Question: Sorry for asking again. I have searched over web but couldn't understand hence i have to put here. Here what I research by my self. I studied from head first design pattern.

As per the differences i studied that builder some senses it is a Factory, but
it only creates one type, most of the time.
So can i say NYStore in above image is builder as it returns pizza object to client?
am i correct? Please give your answer on bases of above example which may help me to learn it.
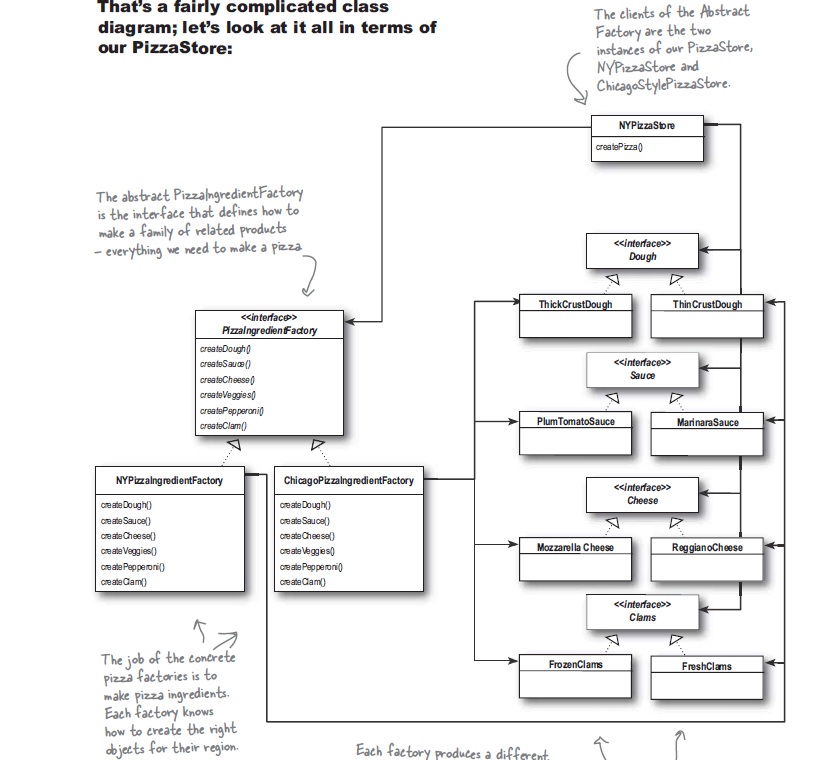
Answer: Interesting. I'd recommend a few changes to the diagram to make it fit the classical Builder pattern as defined by the GoF.
The big difference is that in the builder pattern, the "director" gets to be unaware of the details of the builders. So instead of having a class called 'NyPizzaStore' with a method called 'createPizza()' that (obviously) is highly tuned to creating a NY style pizza, you might instead have a class call 'PizzaChef' that takes in an instance of a class that customizes how the details of how the pizza is made. (For this example/analogy, let's rename rename'PizzaIngerdientFactory' to 'Recipe' so we can treat it just a bit differently). So that gives you 'PizzaChef.createPizza(Recipe r)'. The PizzaChef class does not need to worry if the clams are fresh or frozen, he simply calls each of the builders in turn and creates the desired pizza. This is pivotal to the difference...there is only one PizzaChef and he is unaware of the details (subclasses) of the Recipe.
A nice side effect of this is that you can easily mix-and-match the builders that make up the Recipe class such that you can create a NewHavenStyle pizza by using all the same ingredient builders as the NYStyle, but swap in a 'BrickFiredThinCrust' instead. Much more customizable. 'Recipe' becomes a holder for the builder instances.
And of course, now I'm hungry :)
---
Be careful that you do not confuse the name of a pattern (which is a reusable technique involving, almost always, multiple objects / participants / roles), and the name of a specific role in a pattern. Additionally, often patterns build on top of each other and have a lot of overlap.
In the Builder , there is a 'Director' object that would have a 'createSomething()' method (not call it). That method would call, in a very formulaic way, the one or more part builders. The client has a reference to the 'Director', and passes in the builder(s). The client, directly or indirectly, influence what gets built. The Director has no need to be a subclass of anything, it could be a simple, sealed class. 'PizzaChef' is not the client but rather the director. It does not inherit from anything, nor does it get inherited. The client in this case might be something like a 'Customer' class.
Now, just as the 'Abstract Factory' pattern is built upon a set of 'Factory Methods' (from the pattern of that name), you could have a 'Builder' pattern utilize an 'Abstract Factory' . You could pass in the builders to the Director as an AbstractFactory. In that case, the 'Recipe' would be your AbstractFactory, and 'NyStyleRecipe' would subclass 'Recipe' and provide the builder methods that the 'PizzaChef' class would use to create a pizza. In this sepecific implementation, the 'Directpr' of the 'Builder' pattern would indeed be client as described in your original diagram.
But as I tried to allude to before, that is not the only have to implement the 'Builder' pattern, and I think it adds limitations that Builder is designed to overcome. I would use a composeable 'Recipe' class instead because you can then mix-and-match ingredients much more easily. There is not a connection between thin crust and NY-style pizza. New Haven style uses thin style too.
'''
Recipe newyorkStyle = new Recipe(
new ThinCrustBuilder(),
new RedSauceBuilder(),
new FreshClamsBuilder(),
new ElectricOvenBuilder());
Recipe newhavenStyle = new Recipe(
new ThinCrustBuilder(),
new WhiteSauceBuilder(),
new FreshClamsBuilder(),
new BrickOvenBuilder());
PizzaChef chef = new PizzaChef ();
nyPizza = checf.createPizza(newyorkStyle);
nhPizza = checf.createPizza(newhavenStyle);
'''
Note that I used composeable builders to reuse the thin crust and the fresh clams. This would not be as easy with an 'Abstract Factory'
I hope that clarifies the differences a bit more!